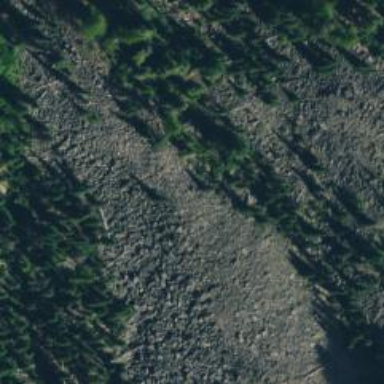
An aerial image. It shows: Natural scree.